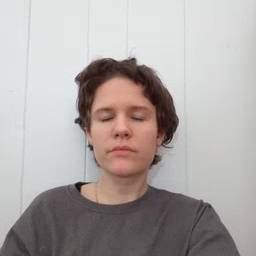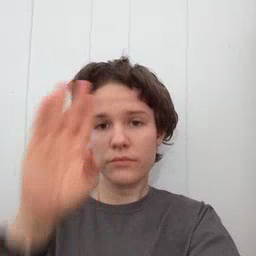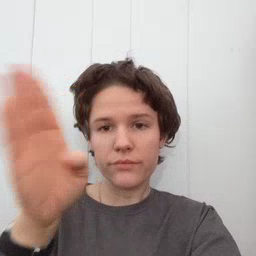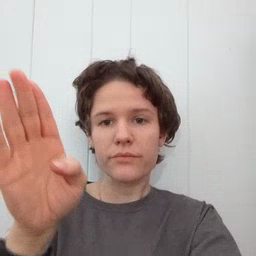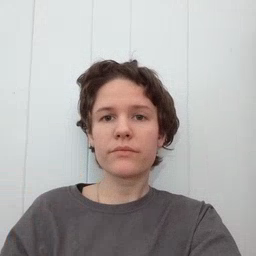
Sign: hello